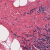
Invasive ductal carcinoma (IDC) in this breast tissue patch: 0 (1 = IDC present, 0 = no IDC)